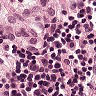
Metastatic tissue present: no